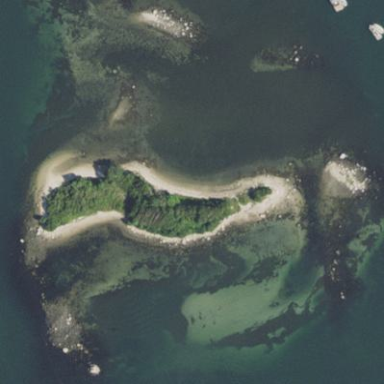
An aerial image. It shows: Island with natural coastline.